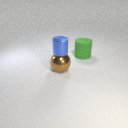
large green rubber cylinder behind large brown metal sphere